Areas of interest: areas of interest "Medical"
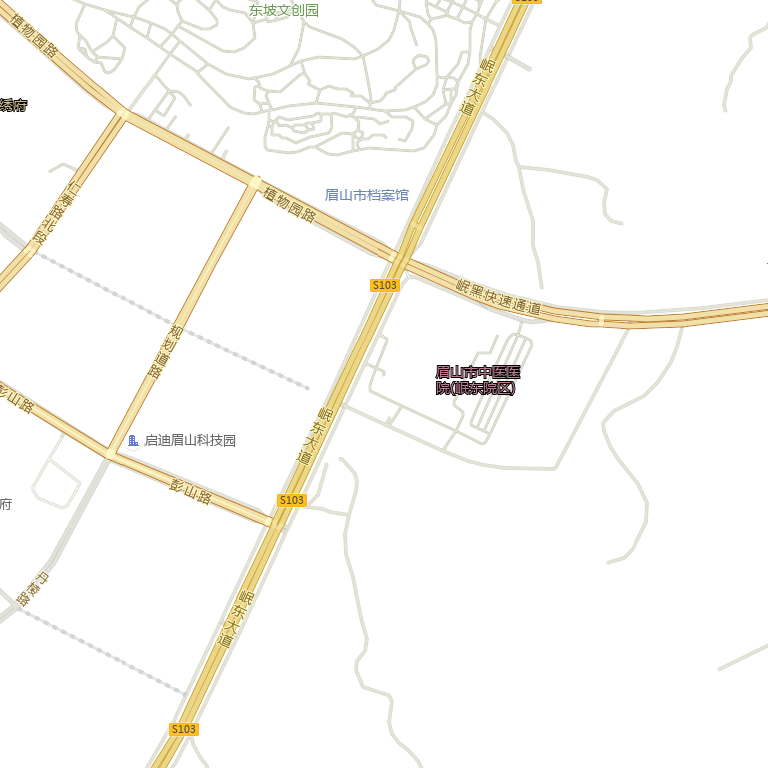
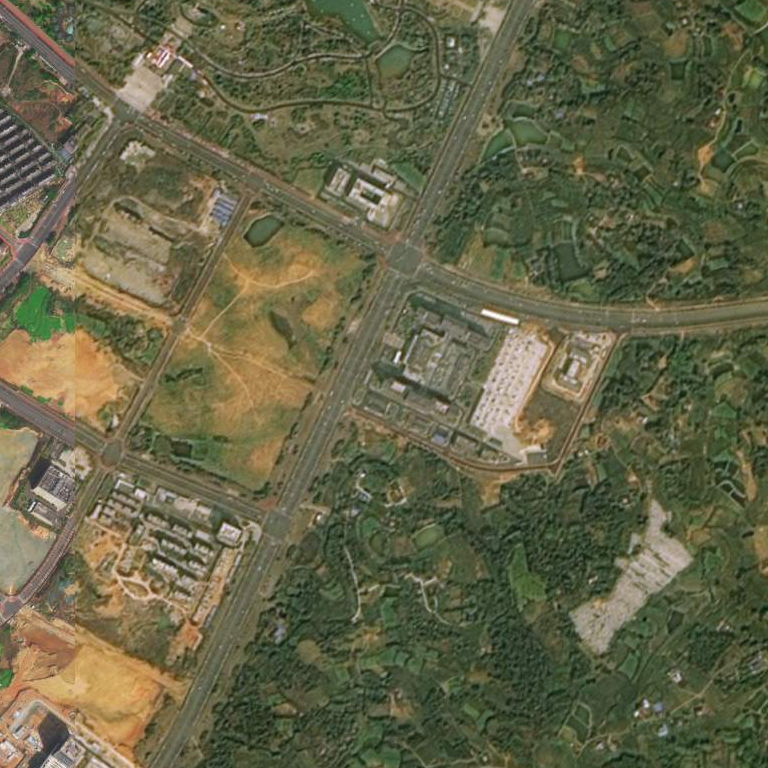